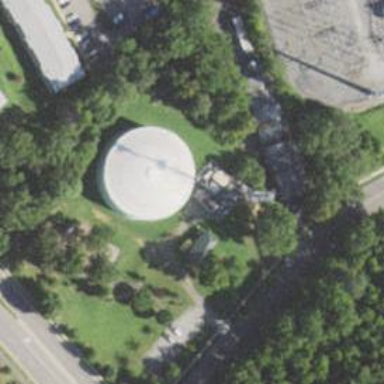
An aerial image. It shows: Water tower that is man-made.